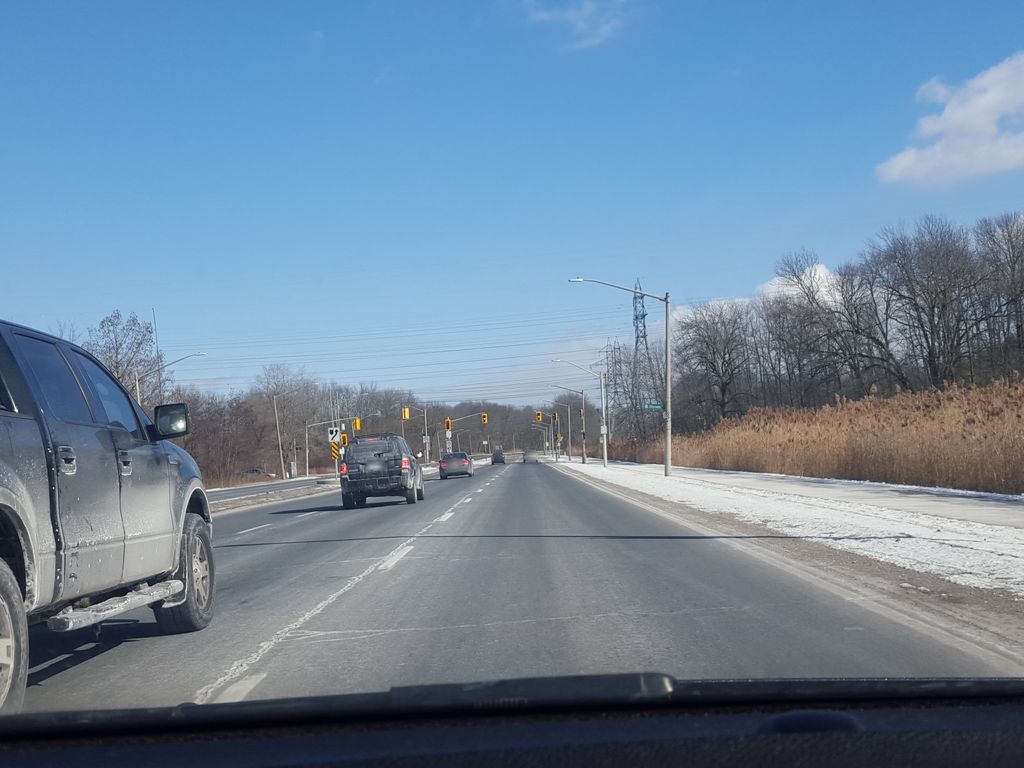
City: hamilton